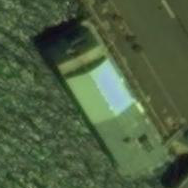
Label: civil